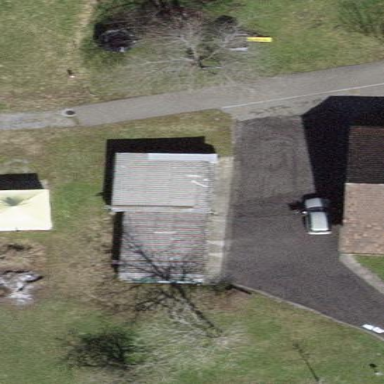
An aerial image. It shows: Group of garages.